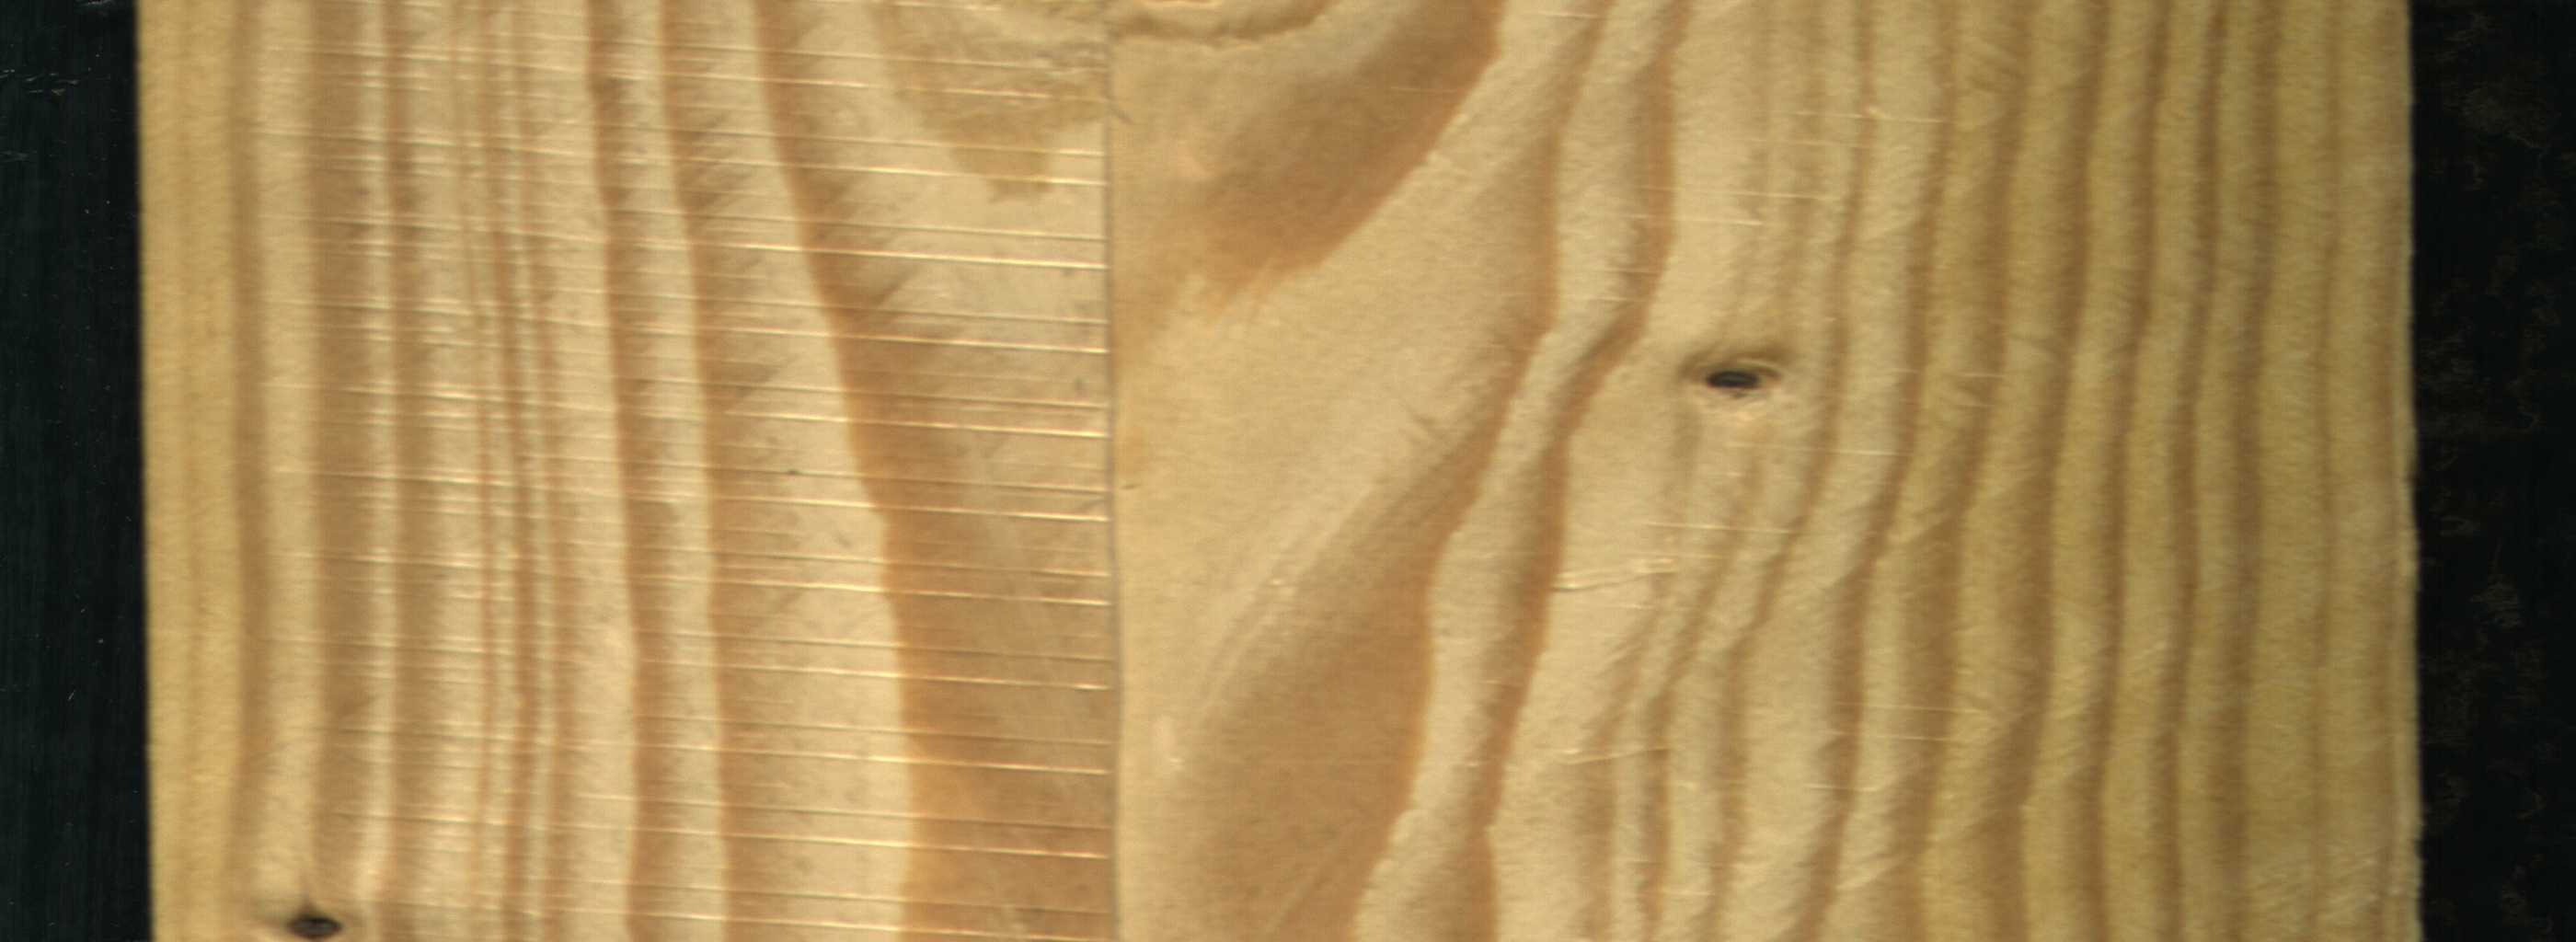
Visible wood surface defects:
Dead_Knot
Dead_Knot